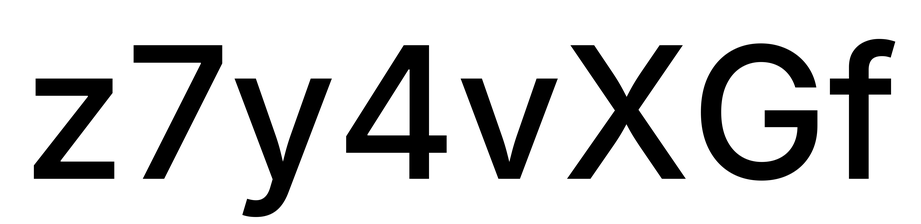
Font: Inter_Medium